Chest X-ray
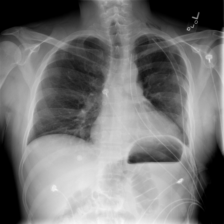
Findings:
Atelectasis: negative
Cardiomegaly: negative
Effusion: negative
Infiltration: negative
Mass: negative
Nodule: negative
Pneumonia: negative
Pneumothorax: positive
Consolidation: negative
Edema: negative
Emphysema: positive
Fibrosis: negative
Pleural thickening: negative
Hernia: negative